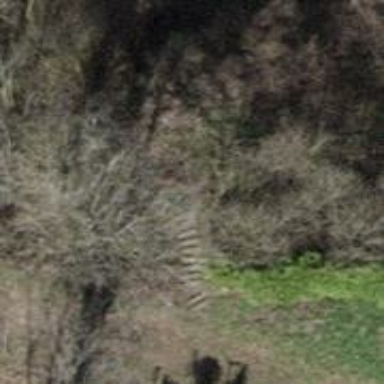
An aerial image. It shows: Road with steps.